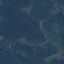
Label: Forest